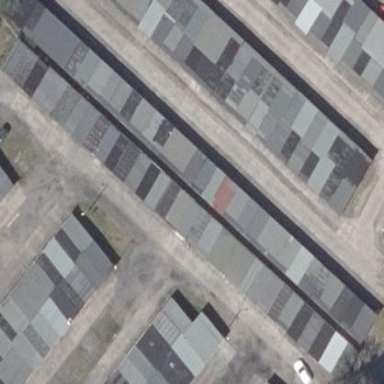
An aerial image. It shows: Group of garages.